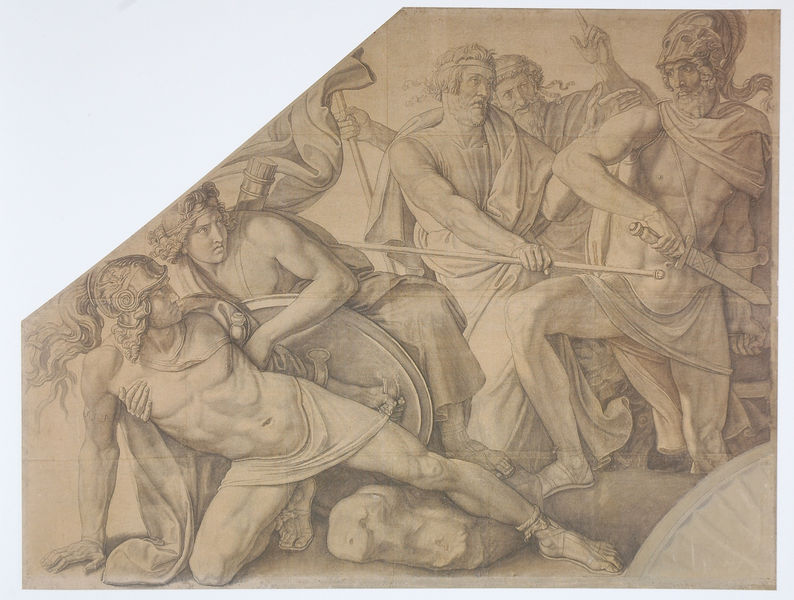
Titel: Der Zweikampf zwischen Aias und Hektor
Künstler: Peter Cornelius
Standort: Berlin
Institution: Alte Nationalgalerie
Schlagwörter: akt, dunkel, feder, felsen, fuß, hand, held, kampf, kämpfer, körper, lendenschurz, mann, nackt, umhang, weiß, menschen, ausschnitt, braun, brust, finger, frau, geste, grau, haar, hell, männer, schwarz, skizze, stützen, zeichnung, blick, tuch, beige, bart, bärte, arm, arme, gesicht, halten, mensch, messer, stein, stirnband, tod, hände, feld, figur, gewand, haare, mantel, blatt, locken, renaissance, fliegen, stock, beine, federbusch, relief, bein, füße, papier, ecke, liegen, schuhe, stab, fahne, fels, grafik, weis, angst, krieg, schlacht, lanze, soldaten, detail, kraft, muskeln, grimmig, wandmalerei, sandalen, knie, scham, scheide, zeigen, schild, antike, greis, maske, münchen, ideal, druck, radierung, stich, schwert, schwerter, streit, waffen, soldat, waffe, furcht, mäntel, bleistift, helm, entwurf, mythologie, kämpfen, sieg, rom, fragment, karton, römer, helme, sandale, antik, griechen, götter, hilfe, muskel, niederlage, toga, griechisch, dolch, krieger, sturz, griechenland, diagonale, umhänge, speer, tunika, ausholen, köcher, zorn, fresco, helfen, unterwerfung, heroen, abwehr, herakles, michelangelo, schilde, grichenland, adonis, verteidigung, cornelius, kameraden, schert, helem, schildd, schuhwerk, kämpfe, heros, augend, äudeantike, antije